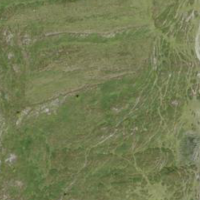
EUNIS habitat code: 32
Species observed at this site:
Marmota marmota
Thymus pulegioides
Corvus corone
Saxifraga paniculata
Larix decidua
Plantago major
Parnassia palustris
Vaccinium myrtillus
Vaccinium vitis-idaea
Picea abies
Hippocrepis comosa
Arnica montana
Trifolium pratense
Juniperus communis
Vanessa atalanta
Phoenicurus ochruros
Rumex obtusifolius
Agrostis capillaris
Alnus alnobetula
Phyteuma betonicifolium
Corvus corax
Periparus ater
Hesperia comma
Carduus defloratus
Sorbus aucuparia
Epilobium anagallidifolium
Silene nutans
Lasiommata megera
Asplenium viride
Salix appendiculata
Milvus milvus
Prunella vulgaris
Bellis perennis
Nardus stricta
Delichon urbicum
Lycopodium clavatum
Gentiana clusii
Anthus spinoletta
Urtica dioica
Trifolium repens
Pilosella officinarum
Lagopus muta
Campanula barbata
Sempervivum montanum
Anthyllis vulneraria
Campanula scheuchzeri
Pica pica
Calluna vulgaris
Rana temporaria
Nucifraga caryocatactes
Falco tinnunculus
Alchemilla alpina
Heracleum sphondylium
Aythya ferina
Geum montanum
Viola calcarata
Leucanthemum vulgare
Lotus corniculatus
Gymnocarpium robertianum
Turdus torquatus
Euthystira brachyptera
Polygonum aviculare
Issoria lathonia
Plantago lanceolata
Chamaenerion fleischeri
Epilobium ciliatum
Polystichum lonchitis